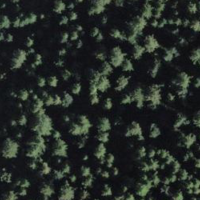
EUNIS habitat code: 43
Species observed at this site:
Turdus torquatus
Dactylorhiza maculata